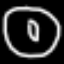
Label: donut